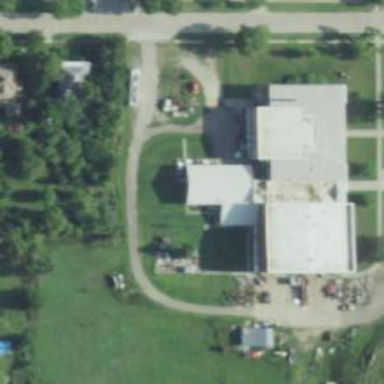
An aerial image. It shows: School building with school amenities.